Question: I have a highcharts chart thats series is bound to an array (lets say 900 int value array). The way I would like to display this is for the first number on the xAxis to be -450 and the last number to be positive 450 with zero in the center.
I was able to achieve this by settings the min and max of the xAxis, but when the chart renders the first value (from the array) does not render where I would expect, it starts at 0 and ignores what come before it.
Also, as you can see the xAxis is displaying the bear minimum of values, I would like it to have a smaller step, but dont see anything in the api for that either

I am kinda scratching my head on this one and any help would be appreciated.
Thanks
'''
var t = new Highcharts.Chart({
chart: {
renderTo: chart,
spacingTop: 0,
animation: false,
width: 420,
height: 280
},
credits: { enabled: false },
plotOptions: {
series: {
marker: {
enabled: false
}
}
},
exporting: { enabled: false },
legend: {
layout: 'vertical',
align: 'left',
x: 40,
verticalAlign: 'top',
y: 20,
floating: true,
backgroundColor: '#FFFFFF'
},
title: { text: "Profile X" },
xAxis: [{
min: 0 - arr[0].length / 2,
max: arr[0].length / 2,
ordinal: false
}],
yAxis: [{
labels: { style: { color: set1Color } },
title: { enabled: false, text: null },
min: min,max: max
},
{
labels: { enabled: false },
title: { enabled: false, text: null }
},
{
opposite: true,
labels: { style: { color: diffColor } },
title: { enabled: false, text: null },
min: minD, max: maxD
}],
series: [{
name: "Expected",
color: set1Color,
type: "line",
data: arr[0]
},
{
name: "Delivered",
color: set2Color,
type: "line",
data: arr[1],
yAxis: 1
},
{
name: "Difference",
color: diffColor,
type: "line",
data: arr[2],
yAxis: 2
}]
});
'''
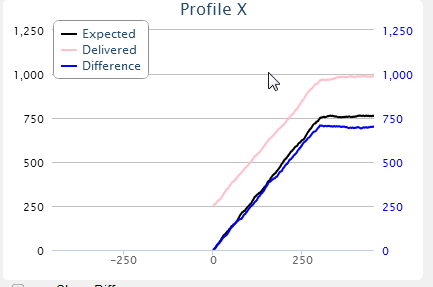
Answer: Okay, here we go, docs:
- <URL>
this is how it works when you set data in format: '[val, val, val]'. First value will get x=0;, second x=1 etc.
If you want to start from 450, then set 'series.pointStart = -450', like this:
'''
series: [{
name: "Expected",
color: set1Color,
type: "line",
data: arr[0],
pointStart: -450
}, ... ]
'''